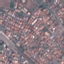
Land use / land cover class: Residential